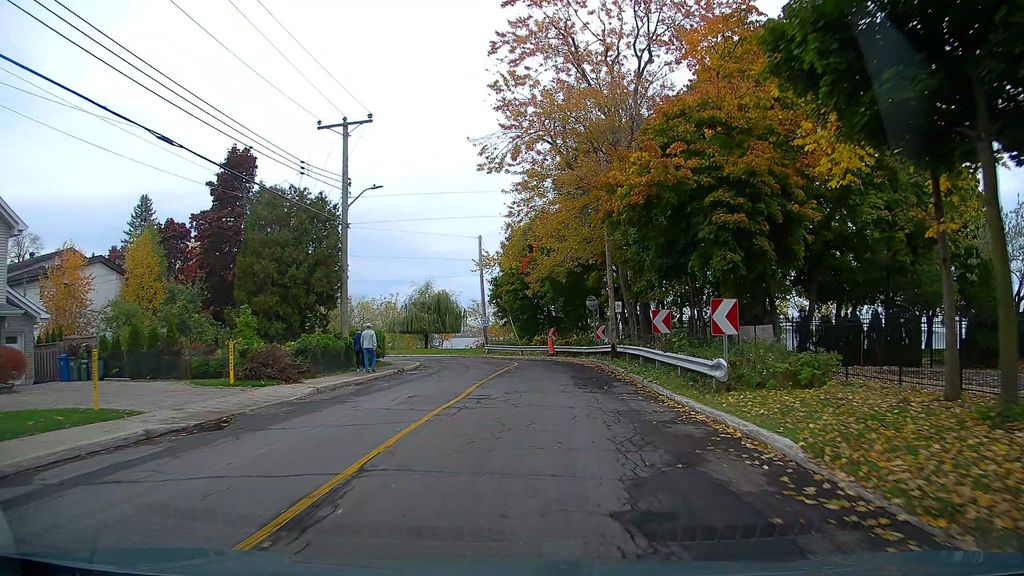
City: montreal